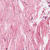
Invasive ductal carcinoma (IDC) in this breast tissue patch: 0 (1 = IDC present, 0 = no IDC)